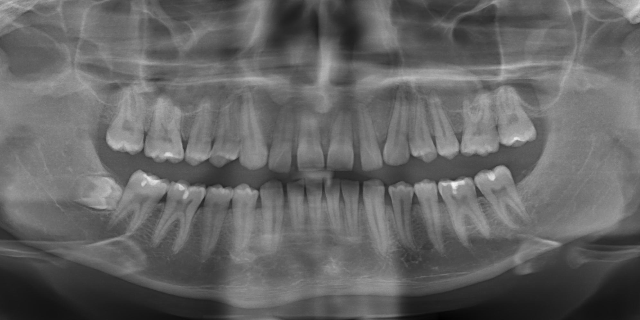
adult